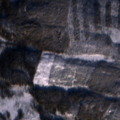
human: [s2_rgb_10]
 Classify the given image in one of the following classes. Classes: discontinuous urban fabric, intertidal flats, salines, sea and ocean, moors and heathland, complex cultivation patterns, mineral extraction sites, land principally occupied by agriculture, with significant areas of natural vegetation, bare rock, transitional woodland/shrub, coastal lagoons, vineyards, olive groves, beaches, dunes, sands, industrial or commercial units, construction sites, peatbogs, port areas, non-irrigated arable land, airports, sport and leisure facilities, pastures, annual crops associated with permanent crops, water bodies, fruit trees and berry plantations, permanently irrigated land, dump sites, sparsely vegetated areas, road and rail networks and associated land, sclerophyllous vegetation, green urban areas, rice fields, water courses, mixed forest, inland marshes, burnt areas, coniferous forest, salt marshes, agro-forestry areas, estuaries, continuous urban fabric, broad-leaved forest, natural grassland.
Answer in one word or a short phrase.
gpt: coniferous forest, mixed forest, transitional woodland/shrub